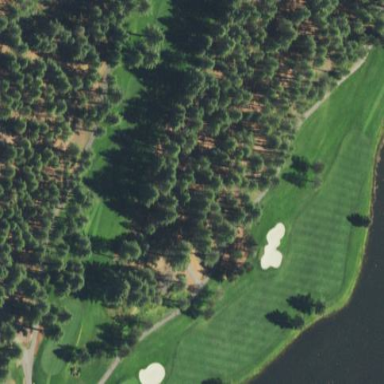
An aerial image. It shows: Rough area in golf course.